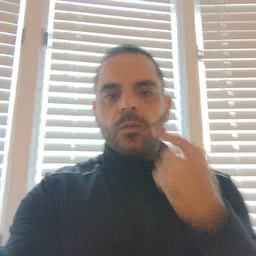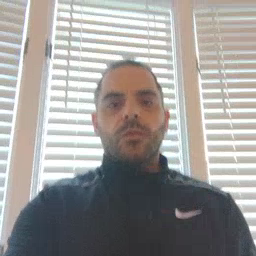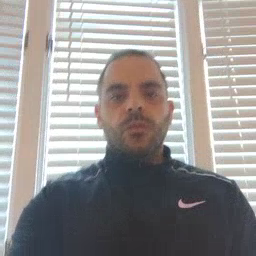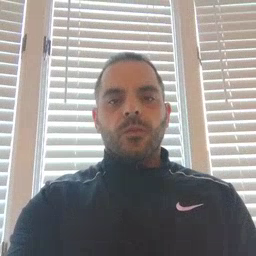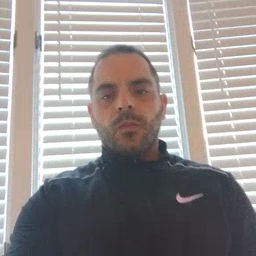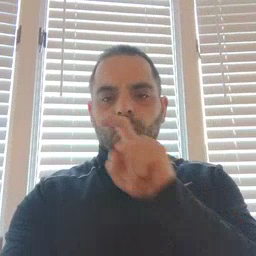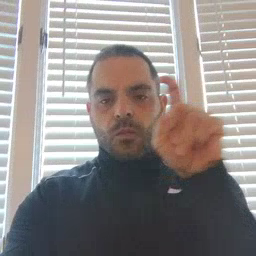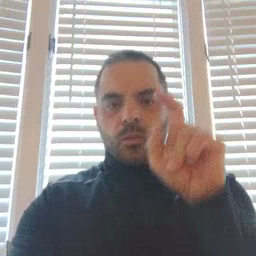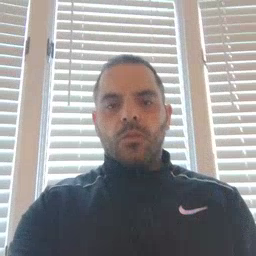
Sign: closet